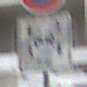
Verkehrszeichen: CarsharingfahrzeugeFrei
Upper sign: EingeschraenktesHalteverbot
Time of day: Midday
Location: Outdoor (Urban)
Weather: Overcast
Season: NotSpecified
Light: Natural